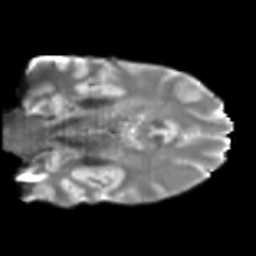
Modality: T2w
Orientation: coronal
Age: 46
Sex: male
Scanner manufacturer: siemens
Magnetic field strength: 3 T
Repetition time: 5 s
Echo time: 0.092 s